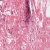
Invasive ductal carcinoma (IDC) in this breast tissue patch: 0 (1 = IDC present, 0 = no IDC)